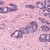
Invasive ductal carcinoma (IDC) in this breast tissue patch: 1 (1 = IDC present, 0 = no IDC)